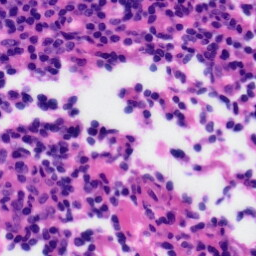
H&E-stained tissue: Tonsil